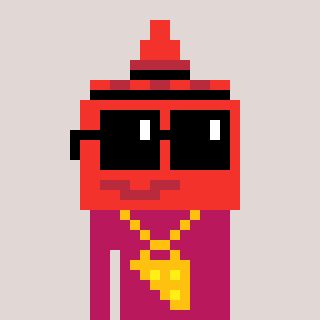
a pixel art character with square black sunglasses, a ketchup-shaped head and a darkpink-colored body on a warm background